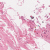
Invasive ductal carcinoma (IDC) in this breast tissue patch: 0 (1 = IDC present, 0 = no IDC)